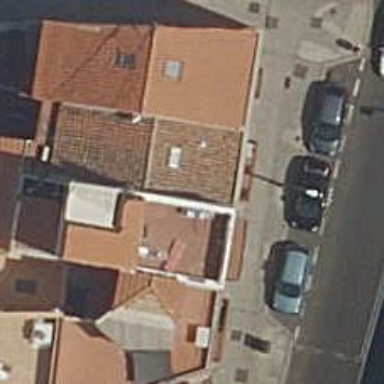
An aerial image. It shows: Café.